Field crop: tomato
Growth stage: 1
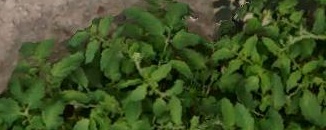
Species: tomato